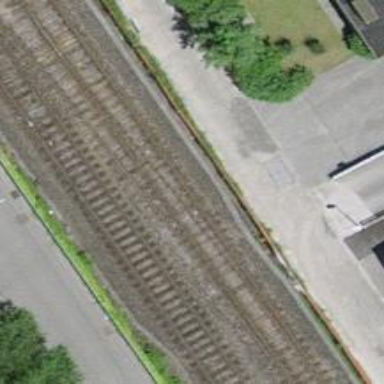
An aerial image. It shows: Single-track electrified railway siding with contact line for service.